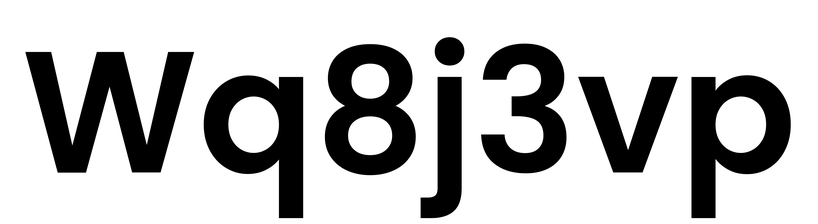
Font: Poppins-SemiBold